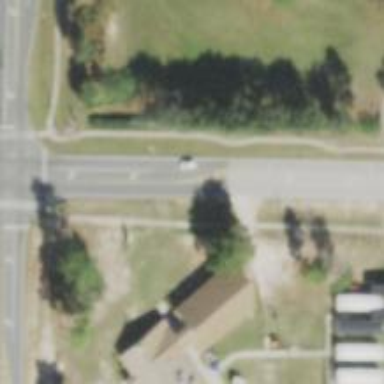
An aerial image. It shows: Tertiary road with asphalt surface and sidewalk on the left.